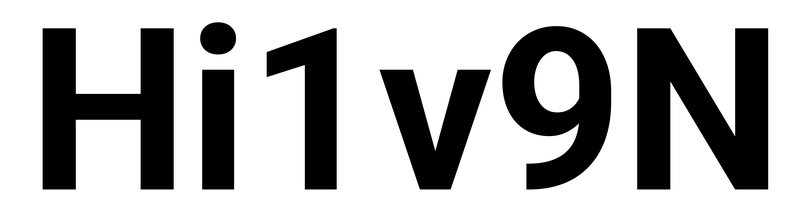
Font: Roboto_Bold